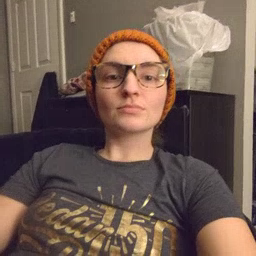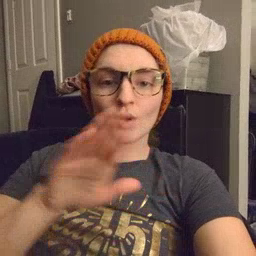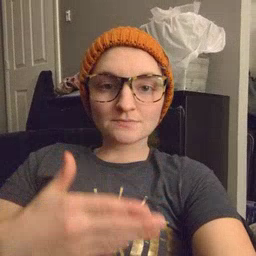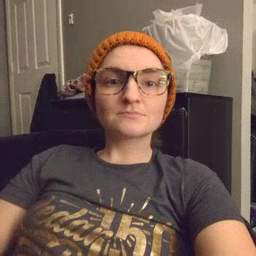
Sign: all